Question: whats wrong with my code. when it tries to overwrite an existing .xps file, error pops.

Here's my code
'''
string filename = dlg.FileName;
XpsDocument xpsDoc = new XpsDocument(filename, FileAccess.ReadWrite);
XpsDocumentWriter xpsWriter = XpsDocument.CreateXpsDocumentWriter(xpsDoc);
FlowDocument flow = (((((chatHistoryPage.LayoutRoot as Grid).Children[7] as ContentControl).Content) as FlowDocumentPageViewer).Document as FlowDocument);
xpsWriter.Write((flow as IDocumentPaginatorSource).DocumentPaginator);
xpsDoc.Close();
'''
Thank you
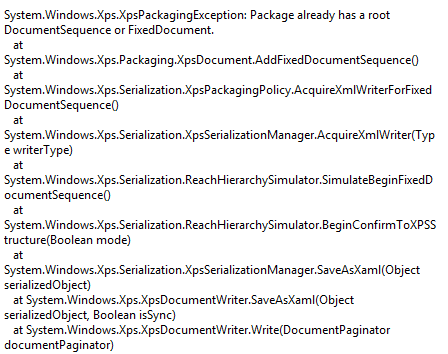
Answer: The line 'XpsDocument xpsDoc = new XpsDocument(filename, FileAccess.ReadWrite);' isn't opening a new, empty XPS document, it's opening the existing one on disk. As the exception mentions, this document already contains a root FixedDocumentSequence. In order to completely overwrite an XPS document, you need to delete the existing XPS file before you attempt to save a new one in its place.
Your best bet is probably to call <URL> with a FileMode of 'OpenOrCreate | Truncate', and then feed that package into the call to the XpsDocument constructor.